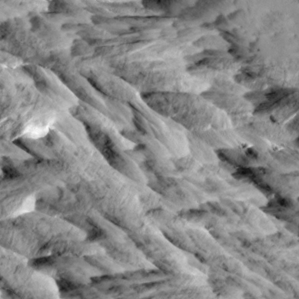
Label: non_frost